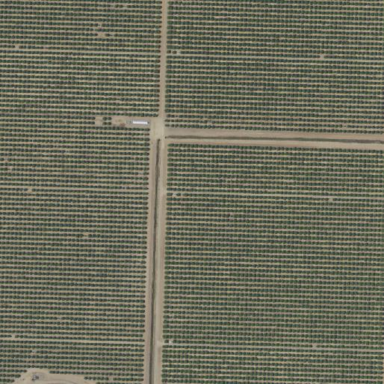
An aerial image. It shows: Orchard filled with plum trees.